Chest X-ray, PA view. Patient: 57 years old, sex M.
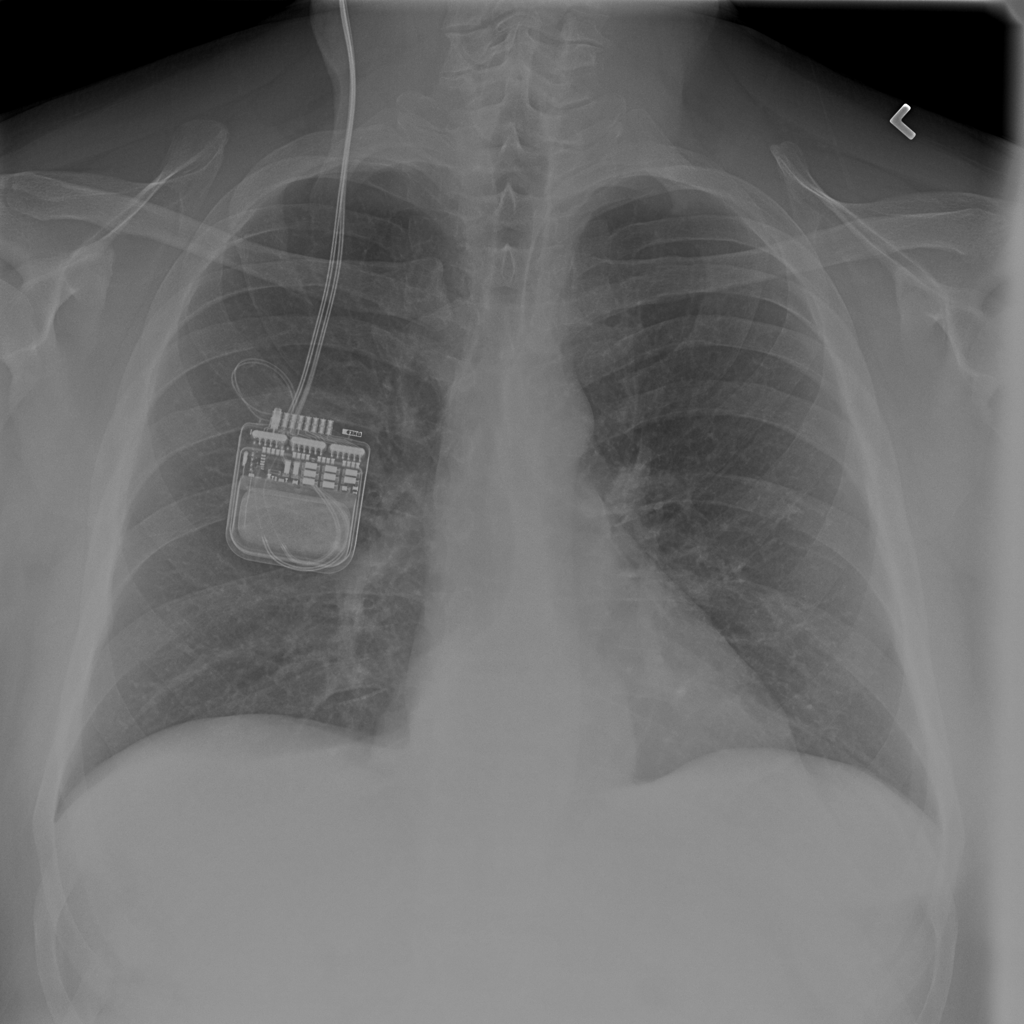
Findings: No Finding